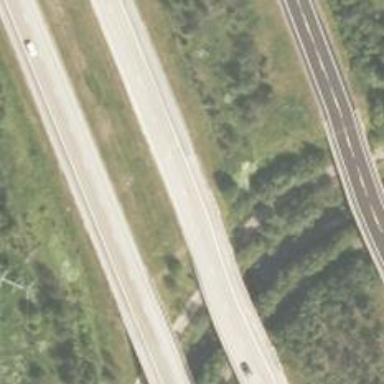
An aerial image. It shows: Motorway bridge.